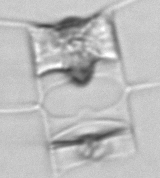
Label: Chaetoceros_didymus